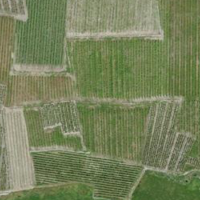
EUNIS habitat code: 40
Species observed at this site:
Clinopodium vulgare